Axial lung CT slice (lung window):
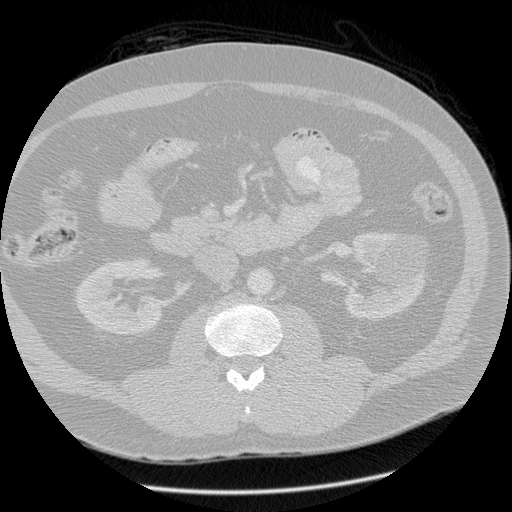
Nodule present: no